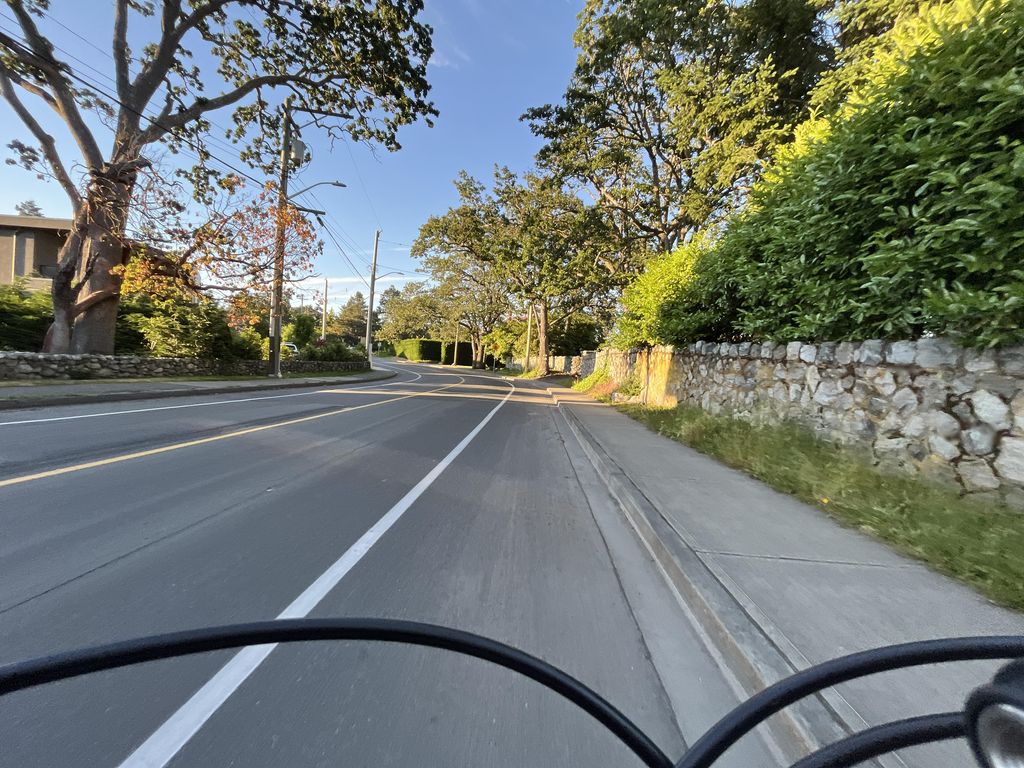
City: victoria